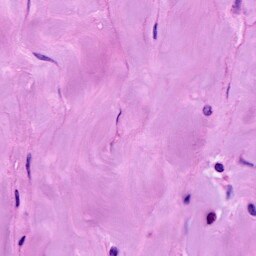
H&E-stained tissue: Breast